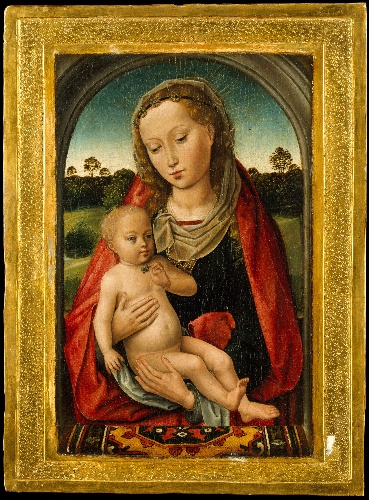
Title: Virgin and Child
Artist: Hans Memling
Artist bio: Netherlandish, Seligenstadt, active by 1465–died 1494 Bruges
Date: Early sixteenth century
Object type: Painting
Classification: Paintings
Medium: Oil on oak panel
Culture: Netherlandish
Dimensions: 15 1/16 x 11 1/8 in.  (38.3 x 28.3 cm);  painted surface 12 3/8 x 7 15/16 (31.5 x 20.2 cm)
Department: Robert Lehman Collection
Credit line: Robert Lehman Collection, 1975
Accession year: 1975
Repository: Metropolitan Museum of Art, New York, NY
Tags: Madonna and Child